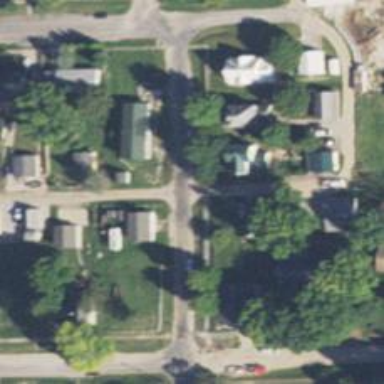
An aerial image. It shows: Alley classified as service road.